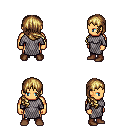
a pixel art fantasy rpg character, male body template, human, tanned skin, chain mail, gold greaves, blonde right-swept hairstyle, brown shoes, four views (front, back, left, right), 2x2 character sprite sheet, small pixel art, hard edges, no anti-aliasing